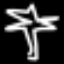
Label: palm tree